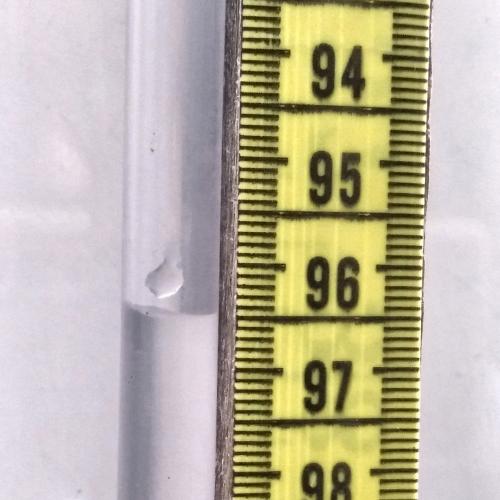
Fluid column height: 96.5 cm